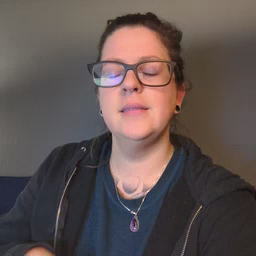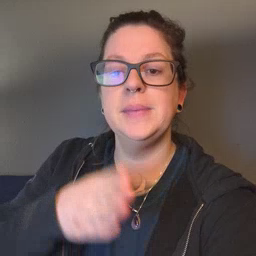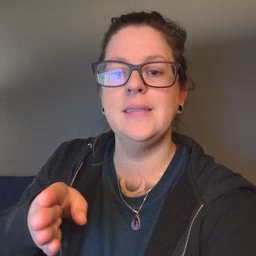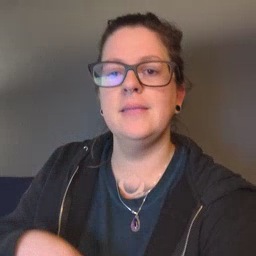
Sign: beside